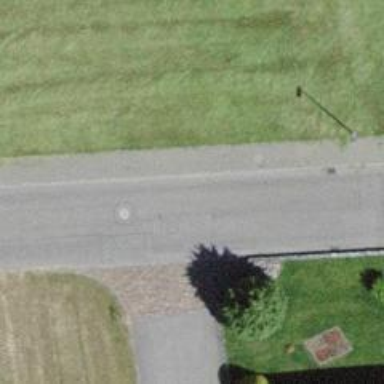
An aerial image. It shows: Residential road.